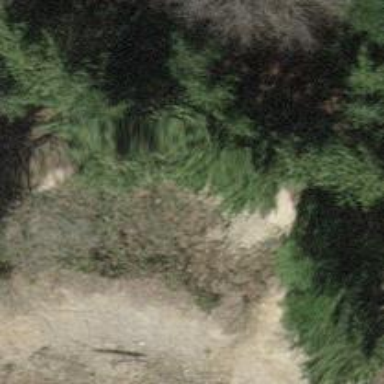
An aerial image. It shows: Natural cliff.